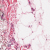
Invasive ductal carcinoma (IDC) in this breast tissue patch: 0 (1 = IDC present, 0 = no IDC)